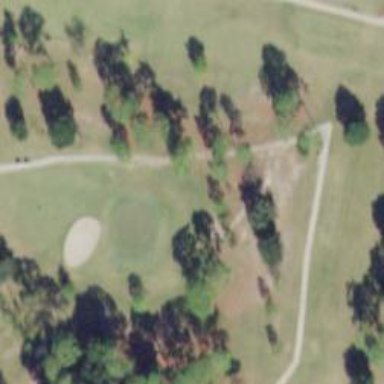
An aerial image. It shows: Path for golf carts.